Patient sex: M
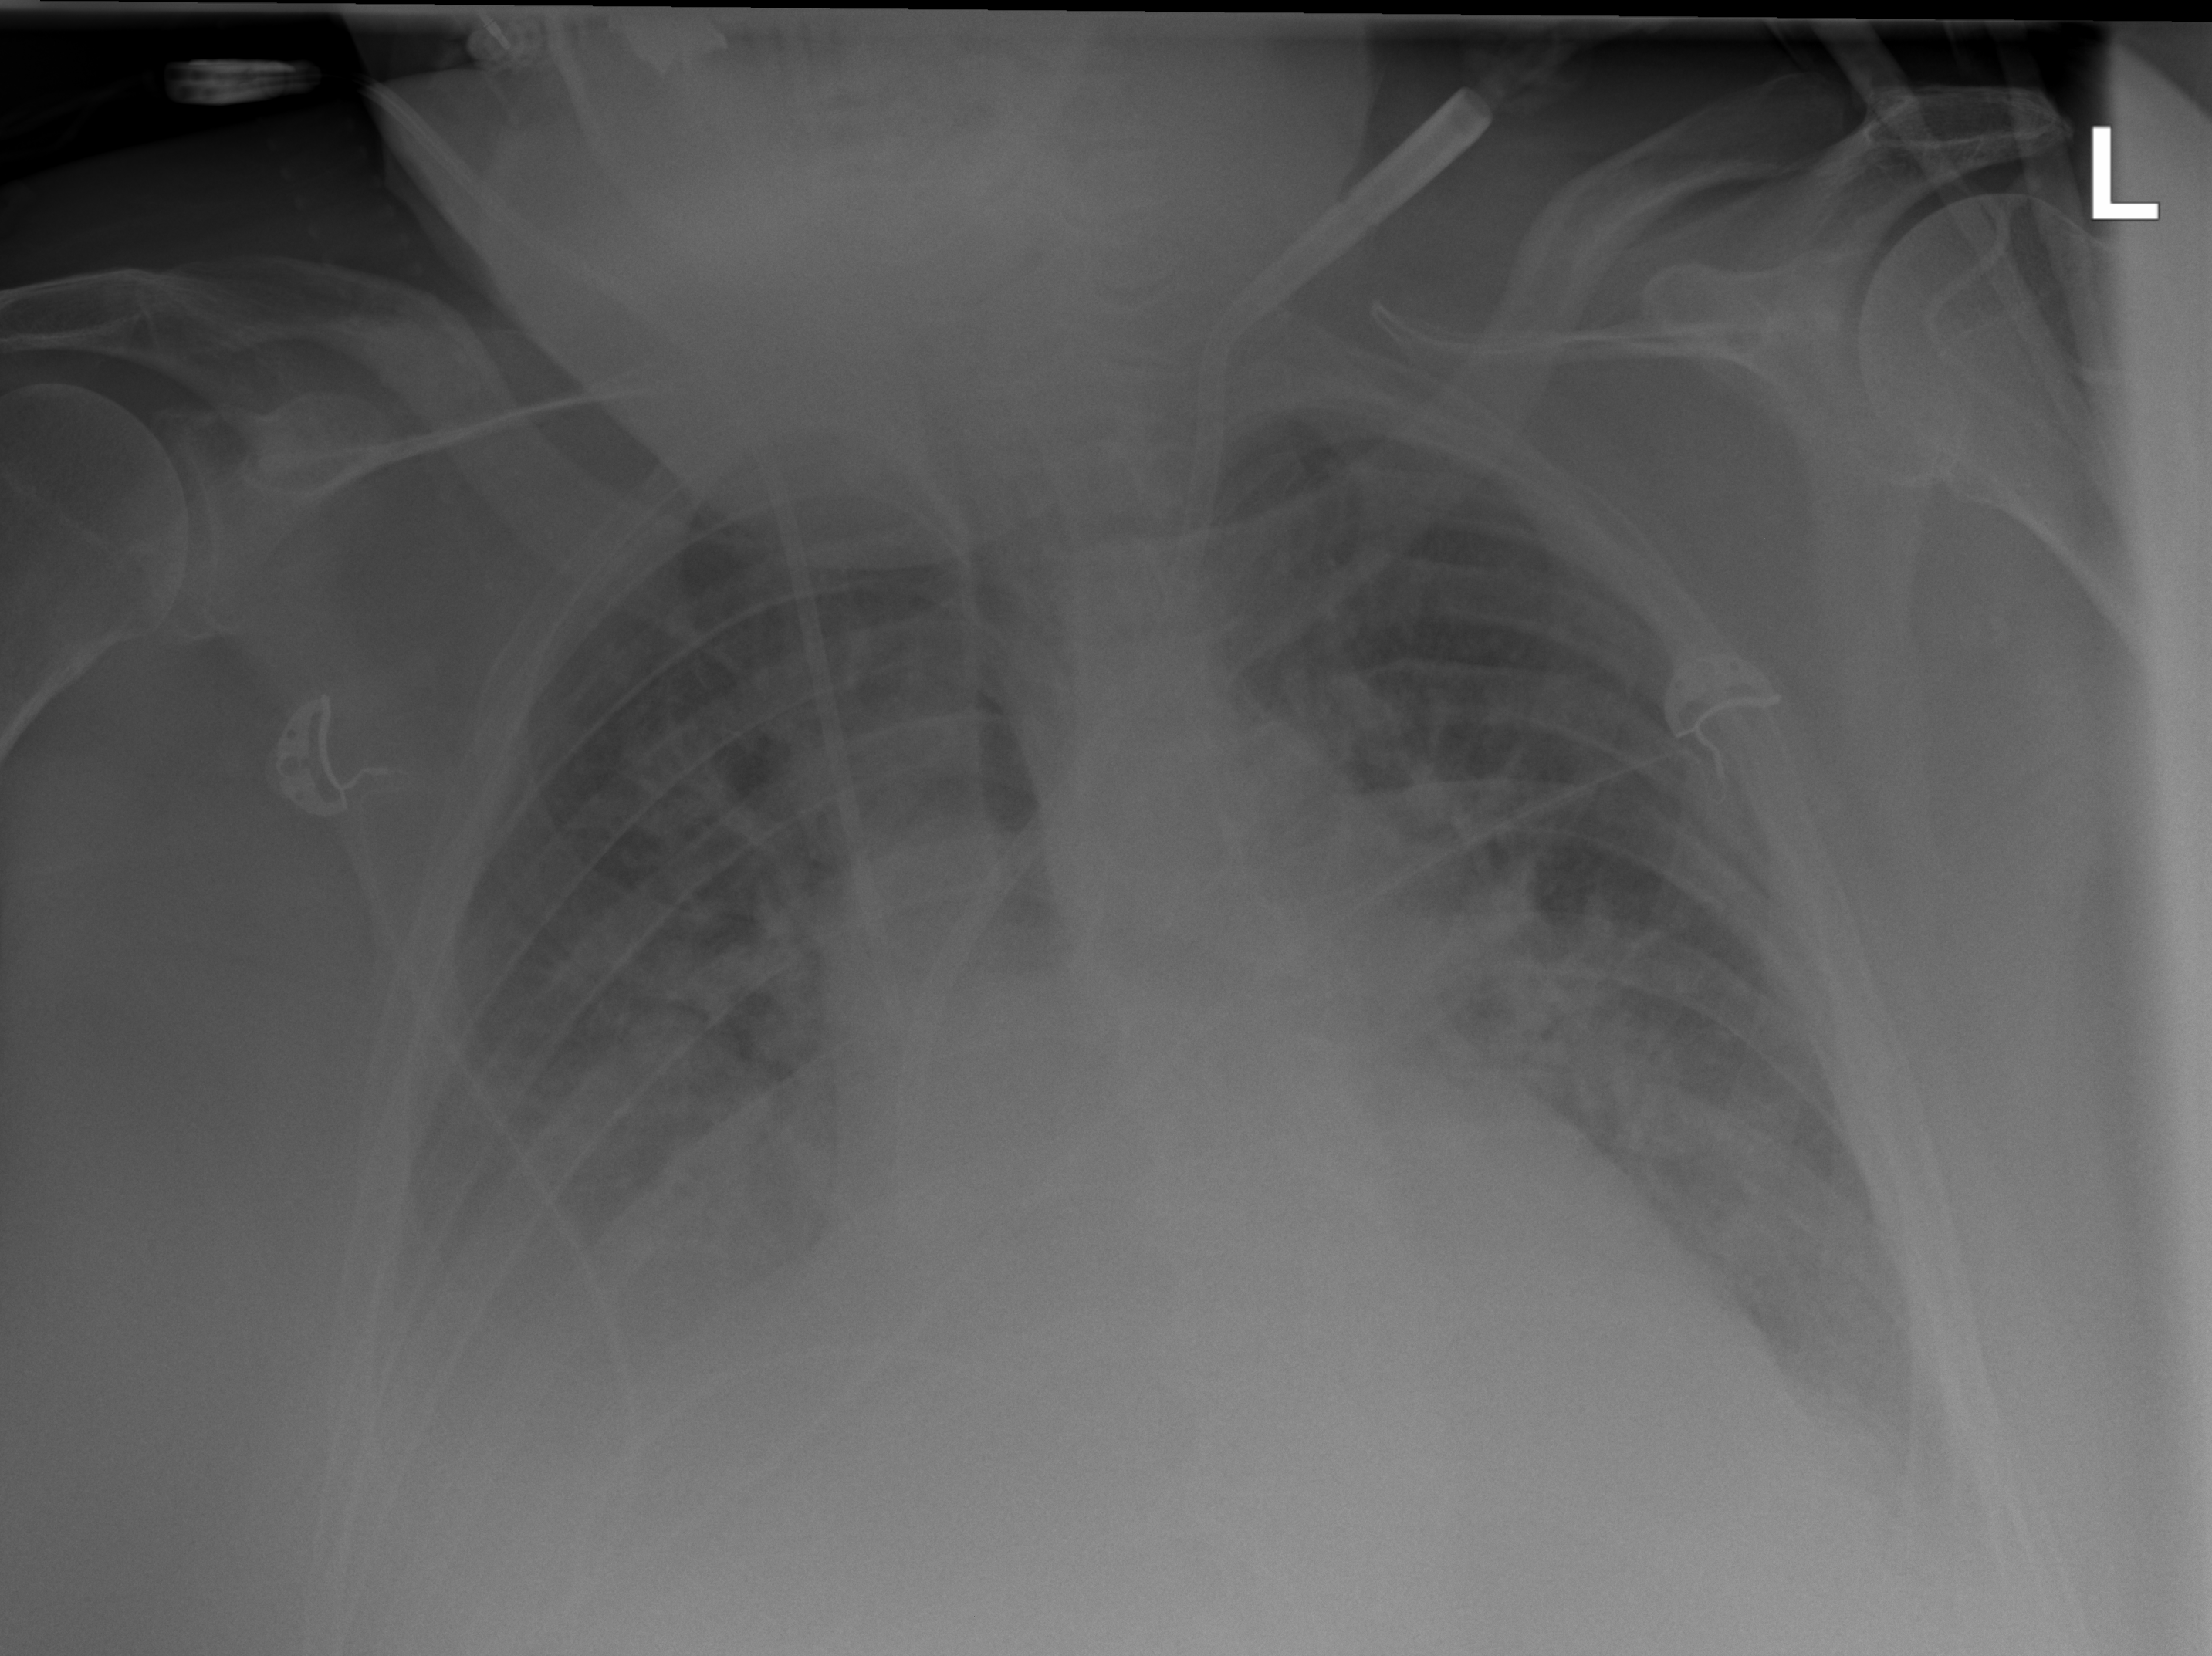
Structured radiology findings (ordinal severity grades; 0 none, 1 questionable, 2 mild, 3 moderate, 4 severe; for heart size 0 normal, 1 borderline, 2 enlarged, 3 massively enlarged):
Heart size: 1
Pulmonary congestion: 2
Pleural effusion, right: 3
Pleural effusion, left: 2
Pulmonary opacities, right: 2
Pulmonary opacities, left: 2
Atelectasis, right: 3
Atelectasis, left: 2